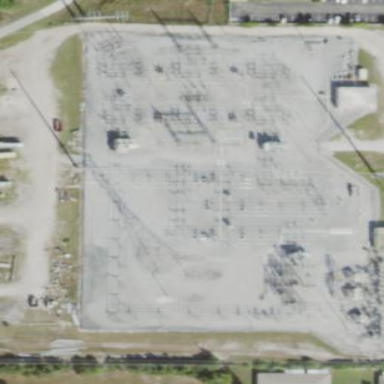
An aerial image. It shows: Outdoor power substation with fence surrounding it. The substation operates at the transmission level.